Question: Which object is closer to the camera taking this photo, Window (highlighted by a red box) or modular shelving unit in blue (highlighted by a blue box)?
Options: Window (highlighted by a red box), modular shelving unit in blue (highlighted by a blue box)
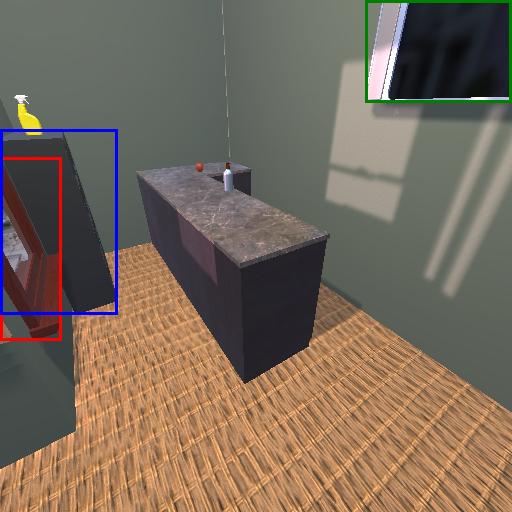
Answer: Window (highlighted by a red box)